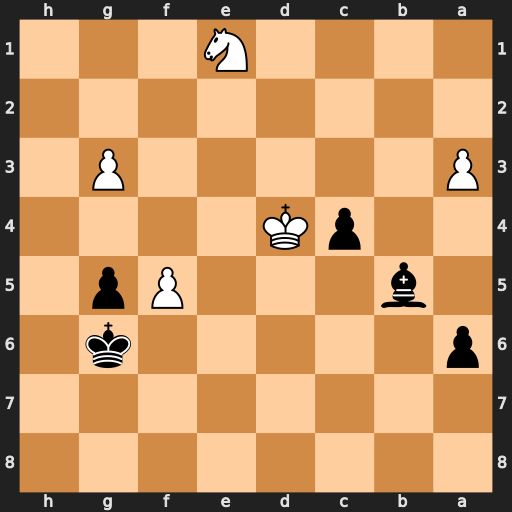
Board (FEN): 8/8/p5k1/1b3Pp1/2pK4/P5P1/8/4N3
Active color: b
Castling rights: -
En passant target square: -
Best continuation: Kxf5 Nf3 Kg4 Ne5+ Kxg3